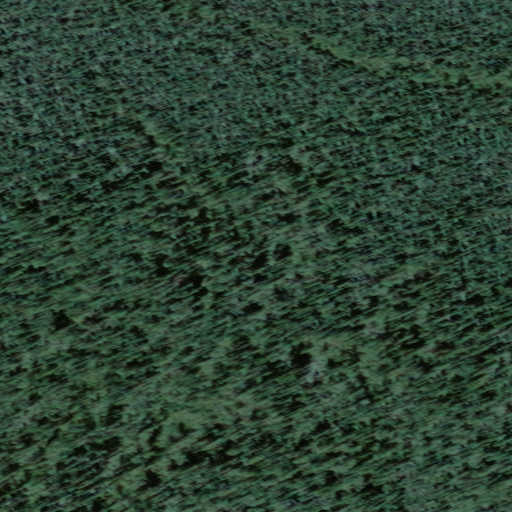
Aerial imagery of mountains in Alaska named Fort Hamlin Hills containing only unknown